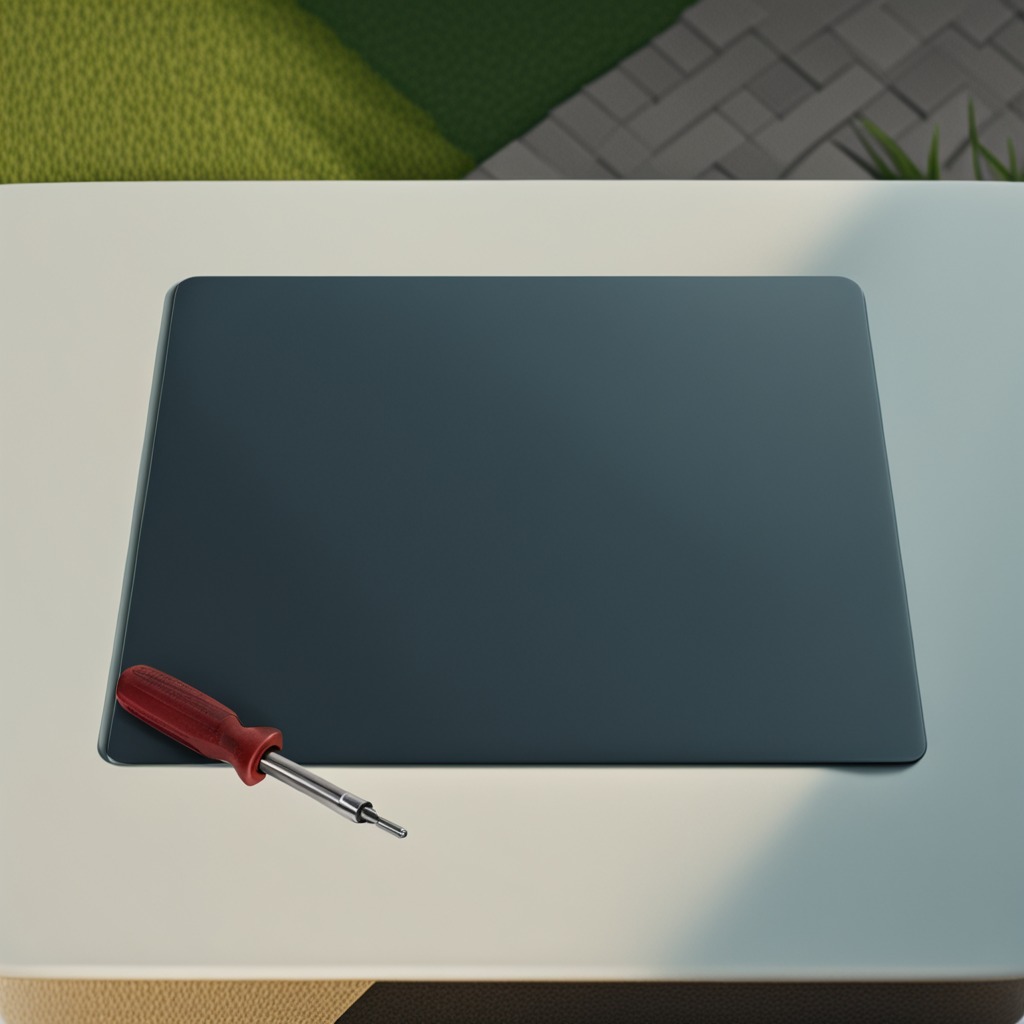
A screwdriver lies on a clean utility table in a temporary outdoor tool station afternoon light present textured surface.